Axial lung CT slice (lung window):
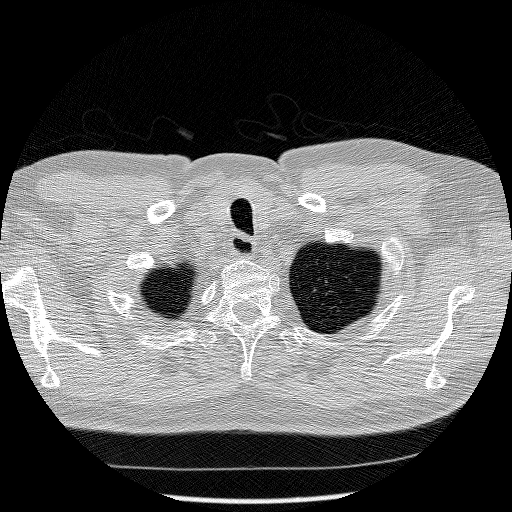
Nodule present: no